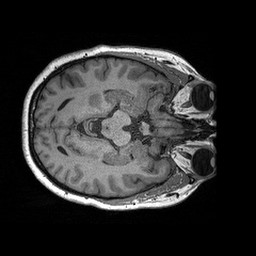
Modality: T1w
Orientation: axial
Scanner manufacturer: siemens
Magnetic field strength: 3 T
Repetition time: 2.3 s
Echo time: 0.00298 s